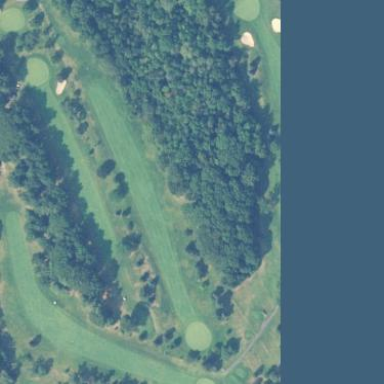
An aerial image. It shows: Golf course surrounded by greenery.